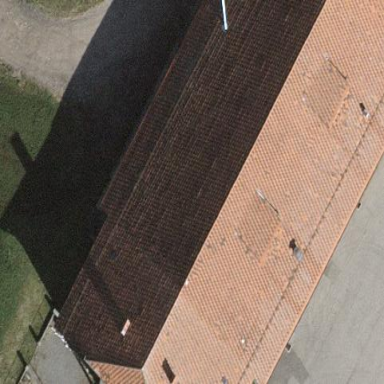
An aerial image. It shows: Farm building.